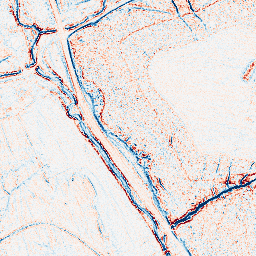
Category: edge_preserving
Decomposition family: anisotropic_diffusion
Decomposition parameters: iterations: 5
kappa: 30
gamma: 0.1
Upsampling method: edge_directed
Upsampling parameters: scale: 2
Upsampling scale: 2